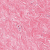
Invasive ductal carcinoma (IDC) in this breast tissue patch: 0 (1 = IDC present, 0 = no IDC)